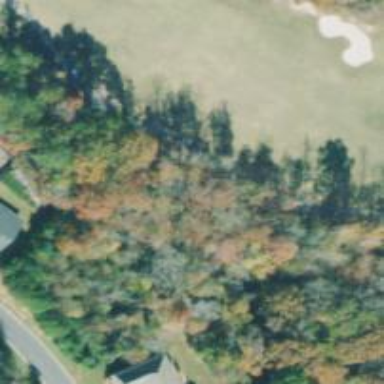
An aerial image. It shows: Path designated for golf carts.